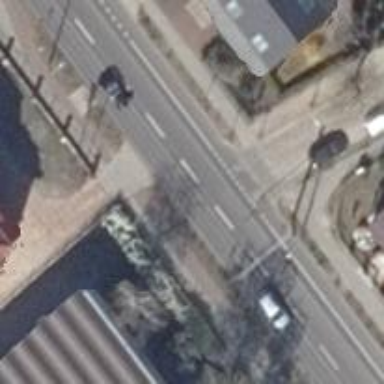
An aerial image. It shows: Asphalt tertiary road with asphalt cycleway on the right side.